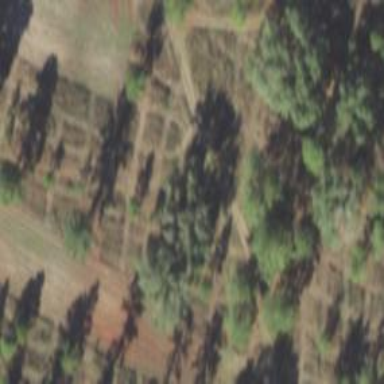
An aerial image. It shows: Orchard.